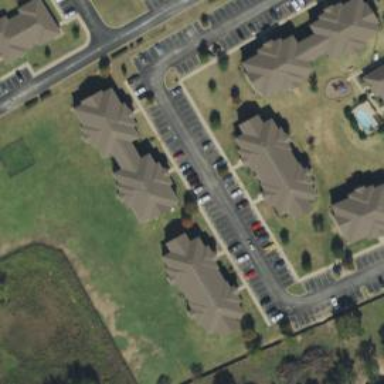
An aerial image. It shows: Parking space is available.